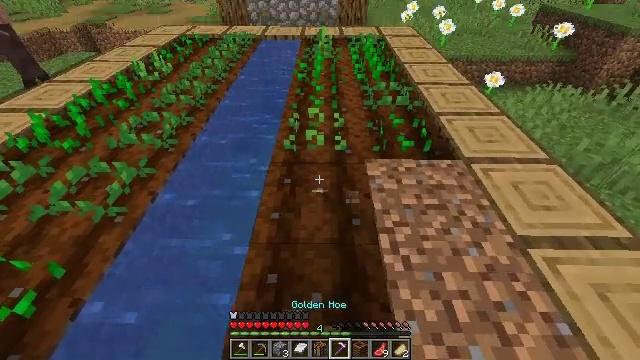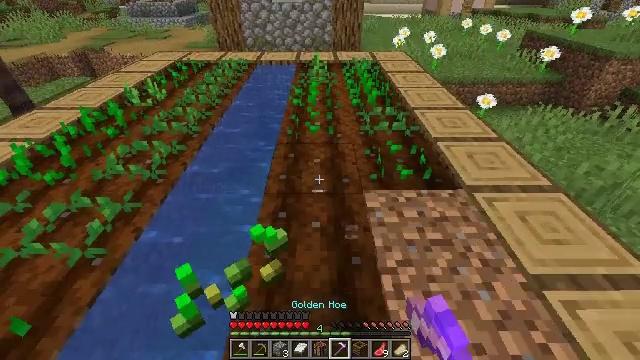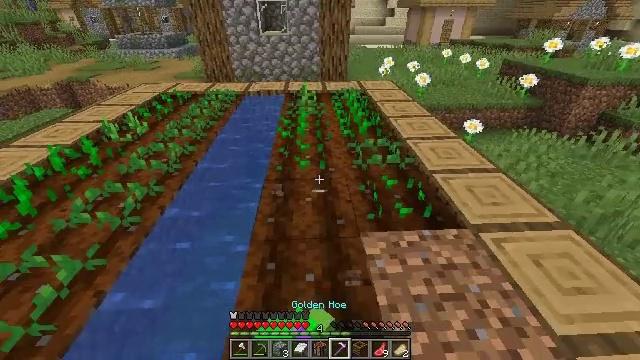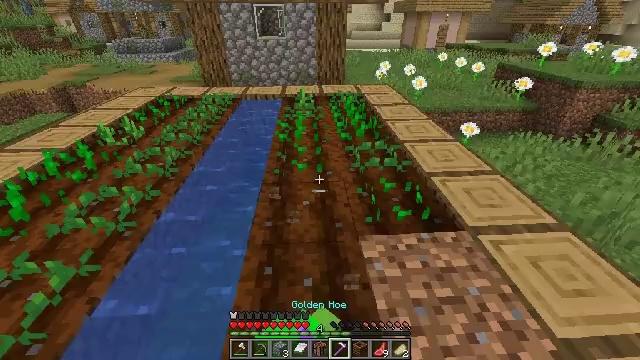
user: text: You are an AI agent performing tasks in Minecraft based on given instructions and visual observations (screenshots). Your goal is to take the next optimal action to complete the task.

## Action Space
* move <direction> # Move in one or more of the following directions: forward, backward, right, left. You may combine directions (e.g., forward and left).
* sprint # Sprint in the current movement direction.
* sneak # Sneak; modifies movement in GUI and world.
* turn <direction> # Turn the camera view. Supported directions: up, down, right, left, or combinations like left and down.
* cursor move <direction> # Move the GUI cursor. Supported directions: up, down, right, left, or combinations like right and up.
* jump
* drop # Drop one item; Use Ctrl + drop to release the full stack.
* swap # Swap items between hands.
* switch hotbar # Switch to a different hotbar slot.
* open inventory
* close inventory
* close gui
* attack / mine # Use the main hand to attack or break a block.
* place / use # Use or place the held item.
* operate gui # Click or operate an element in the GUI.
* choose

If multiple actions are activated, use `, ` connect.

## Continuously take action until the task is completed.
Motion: motion action
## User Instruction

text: Retrieve carrots by attacking the plant.
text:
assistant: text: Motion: move forward, turn right and up, attack / mine
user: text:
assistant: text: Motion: turn right and up, attack / mine
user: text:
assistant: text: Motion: attack / mine
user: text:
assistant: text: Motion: attack / mine